Aerial crown-view tile of a tropical tree (Barro Colorado Island, Panama), acquired 20250317:
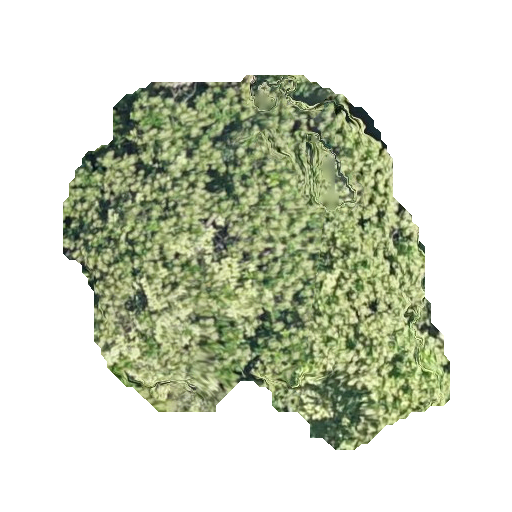
Species: Anacardium excelsum
GBIF accepted scientific name: Anacardium excelsum
Crown area: 154.644 m²